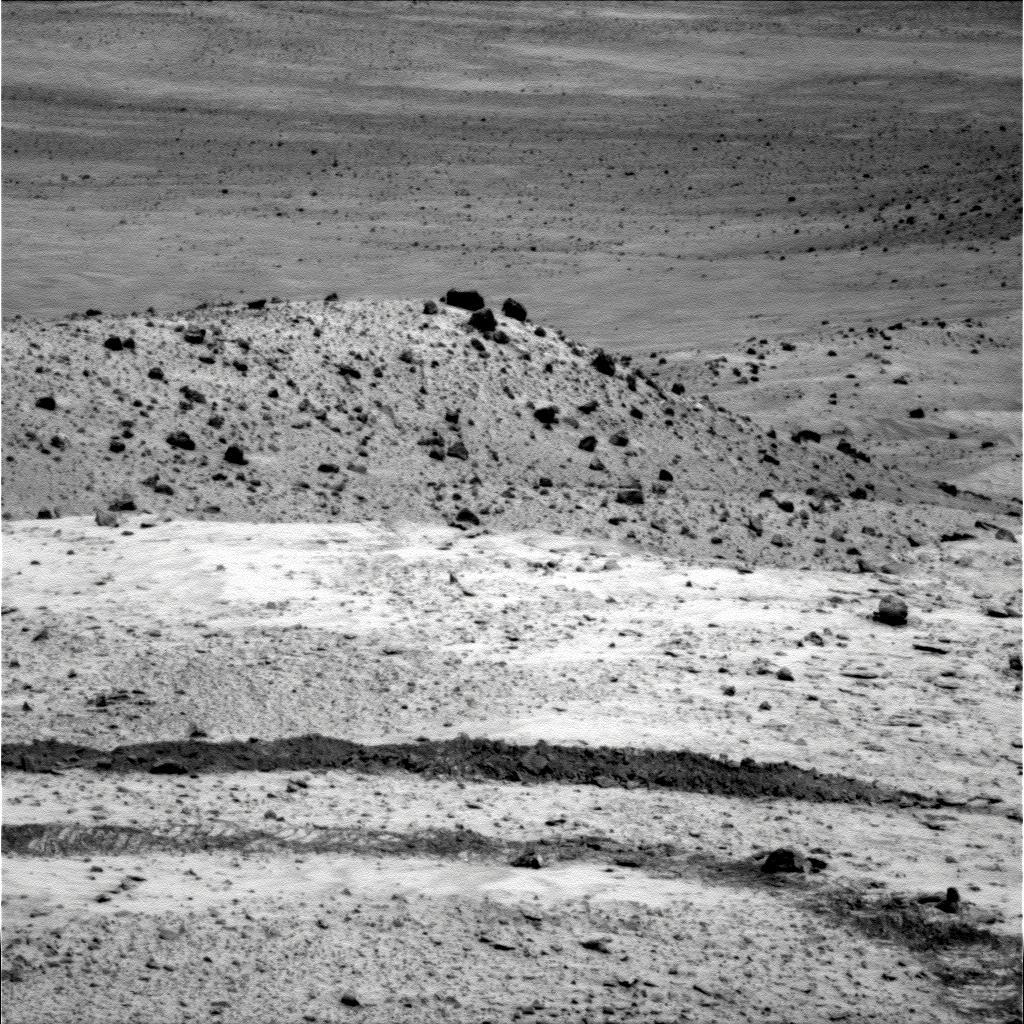
Terrain classes present: Bedrock, Gravel / Sand / Soil, Rock, Shadow, Track